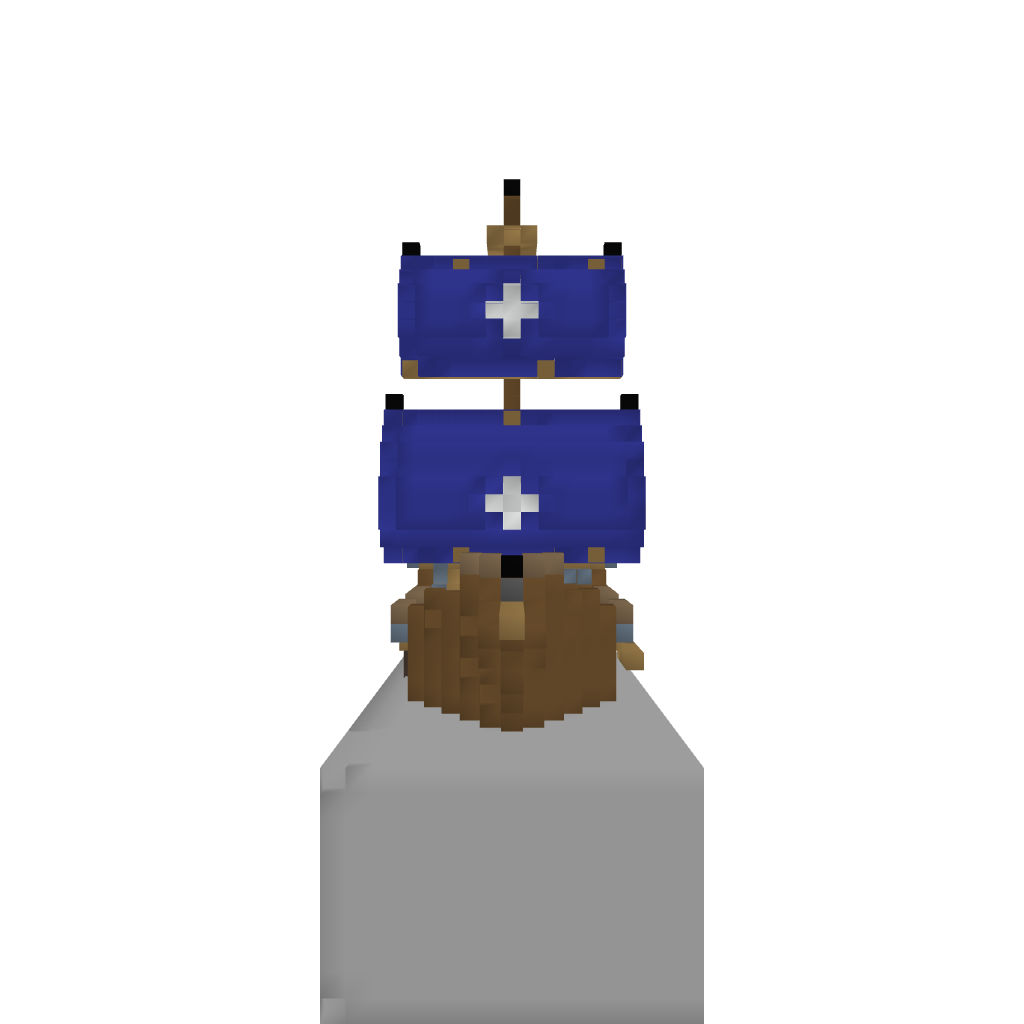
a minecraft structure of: warship